Question: In my exported Excel file background color of two sections spread all over horizontally as shown in the following image:

How to solve this?
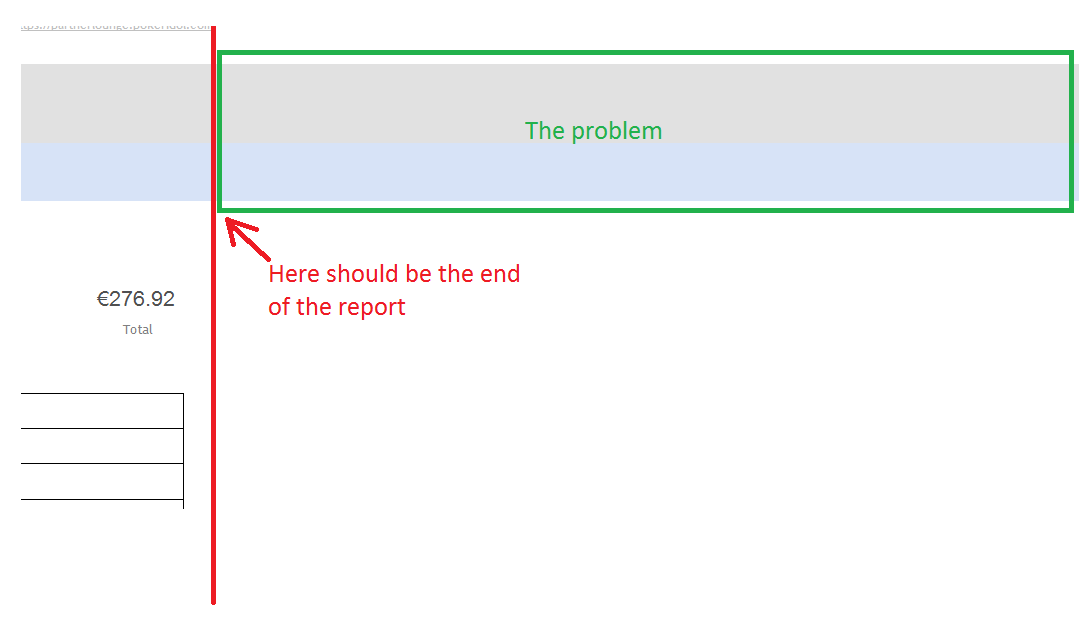
Answer: check the margins of the crystal reports.. your margins of your data is extending to second page... so details colour is extending horizontally.. check the fields and limit to the design of the report.